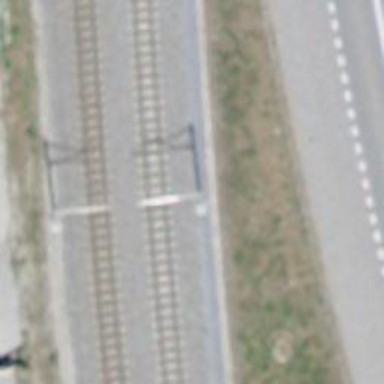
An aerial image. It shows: Catenary mast for power lines.